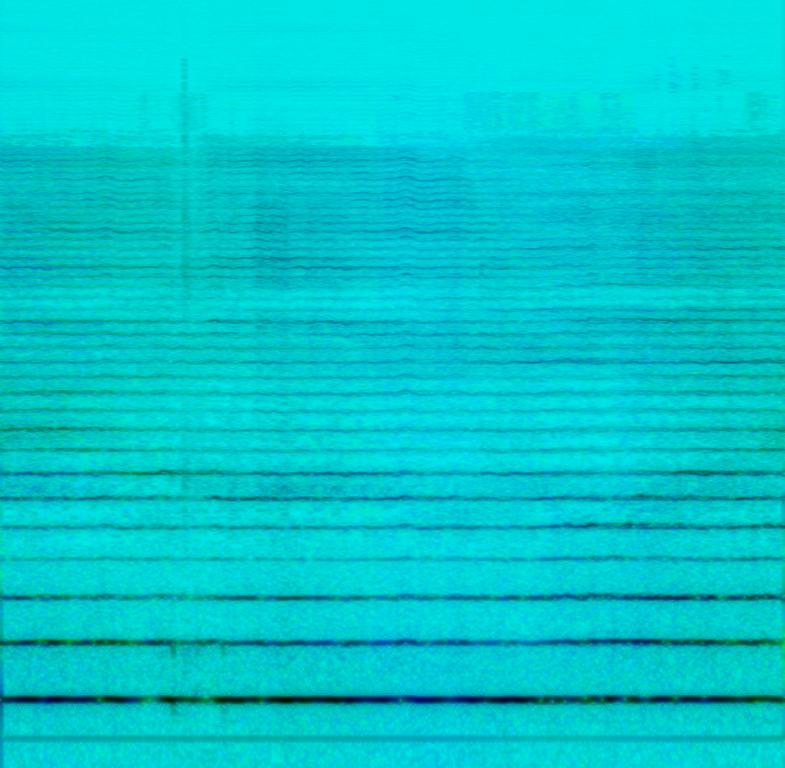
The low quality recording features an ambient song that consists of a wide sustained string melody going left and right through the stereo image. There are tinny wooden sounds in the background, as the recording is a bit noisy. Even though it is calming and relaxing, it is a bit disturbing too.